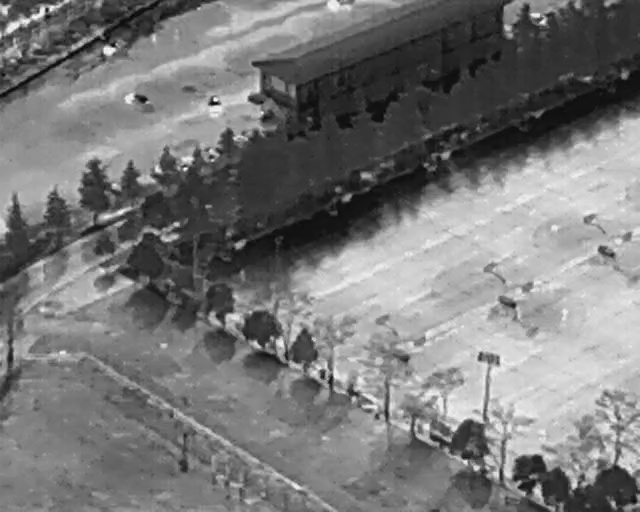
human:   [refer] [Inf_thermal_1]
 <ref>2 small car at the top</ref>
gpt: <box>[[31, 18, 35, 22, 2], [52, -1, 54, 4, 2]]</box>

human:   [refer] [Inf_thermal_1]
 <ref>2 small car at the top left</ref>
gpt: <box>[[20, 16, 23, 22, 37], [16, 6, 19, 11, 142]]</box>